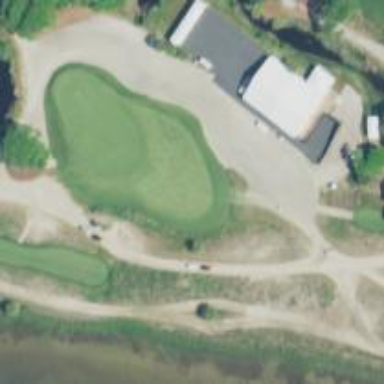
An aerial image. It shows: Golf bunker filled with natural sand.